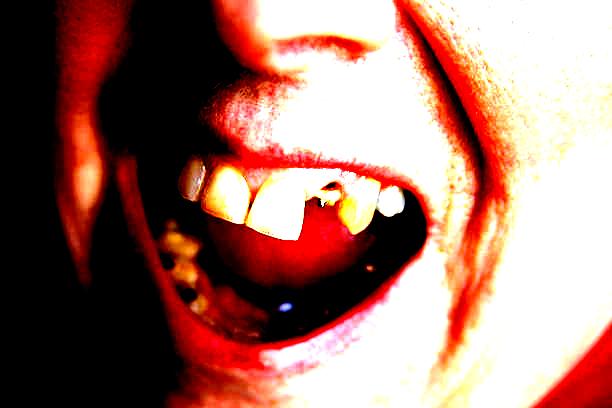
Condition: hypodontia